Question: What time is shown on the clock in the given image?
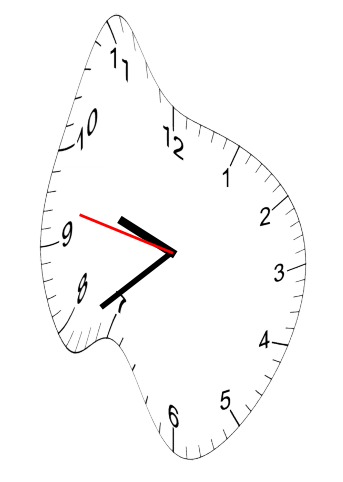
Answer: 09:38:47